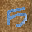
Label: 5